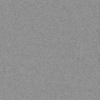
Label: dusty